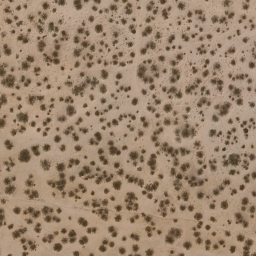
Label: chaparral